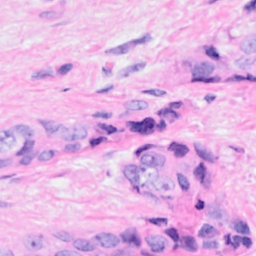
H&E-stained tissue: Breast